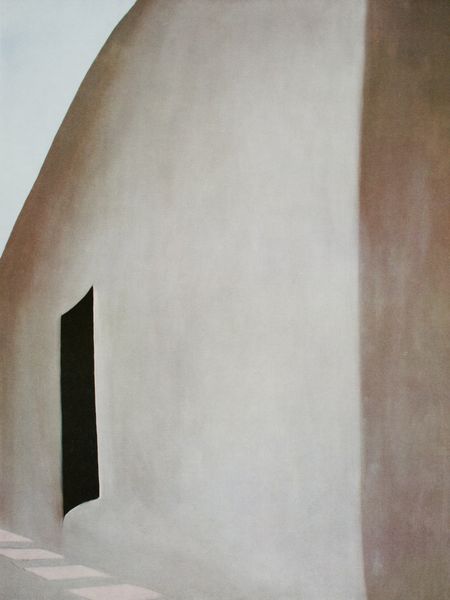
Titel: Patio with Black Door
Künstler: Georgia O'Keeffe
Institution: Privatsammlung
Schlagwörter: dunkel, gemälde, himmel, schatten, weiß, ausschnitt, braun, fenster, grau, hell, licht, schwarz, strasse, tür, ölbild, gebäude, haus, weg, beige, expressionismus, malerei, wand, architektur, bild, öl, boden, decke, schön, ecke, perspektive, abstrakt, modern, mauer, amerika, treppe, o keiffe, foto, fotografie, kante, rechteck, loch, reduktion, schatte, bran, weich, installation, einlass, rhodos, perpektive, o'eeffe, fwand, lichtfelder, perspektivenschummel